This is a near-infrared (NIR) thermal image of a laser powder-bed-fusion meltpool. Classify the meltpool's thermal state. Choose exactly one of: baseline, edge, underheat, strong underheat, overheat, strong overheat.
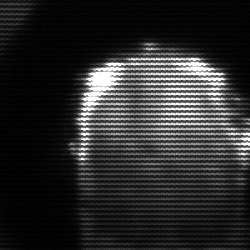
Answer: baseline